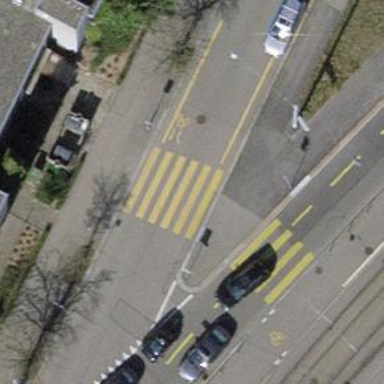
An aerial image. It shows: Residential road with asphalt surface. There is separate sidewalk and opposite cycleway.